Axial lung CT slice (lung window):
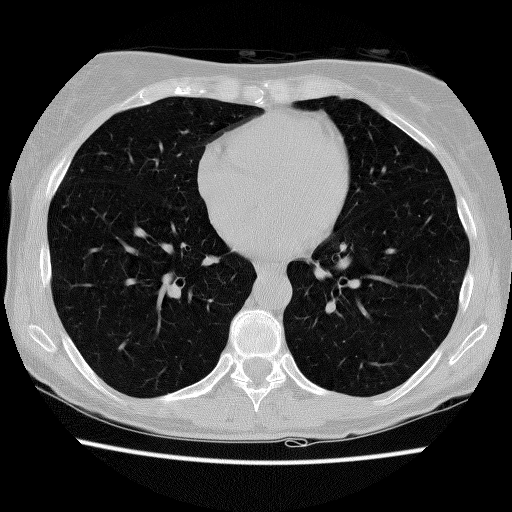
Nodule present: no